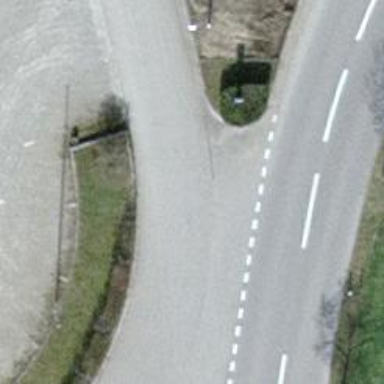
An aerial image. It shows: Residential road with asphalt surface and no sidewalk.